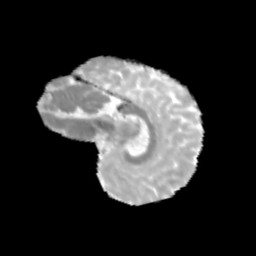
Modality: MD
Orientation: sagittal
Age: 12
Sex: female
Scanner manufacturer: siemens
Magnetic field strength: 3 T
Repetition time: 3.8 s
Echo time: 0.07 s